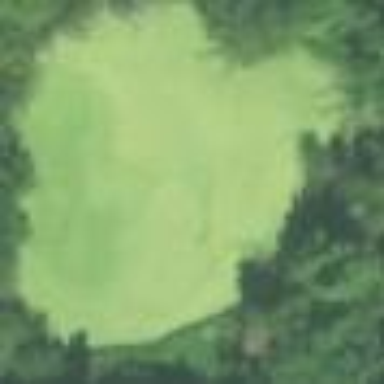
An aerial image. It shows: Pond with natural water.